Question: I'm writing an app that looks up points in two-dimensional space using a <URL>. It would be nice, during development, to be able to "see" the nearest-neighbor zones surrounding each point.
In the attached image, the red points are points in the k-d tree, and the blue lines surrounding each point bound the zone where a nearest neighbor search will return the contained point.
The image was created thusly:
'''
for each point in the space:
da = distance to nearest neighbor
db = distance to second-nearest neighbor
if absolute_value(da - db) < 4:
draw blue pixel
'''
This algorithm has two problems:
- -
What is this "visualization" of a set of points called?
What are some good algorithms to create such a visualization?

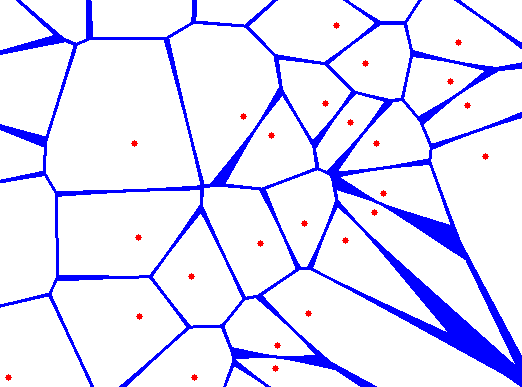
Answer: This is called a <URL>, though others algorithms exist for this problem.
Hope this helps!